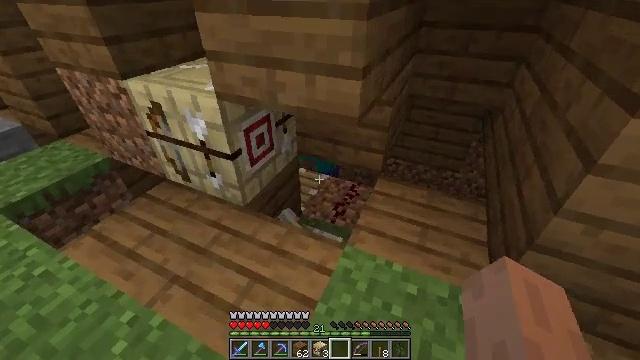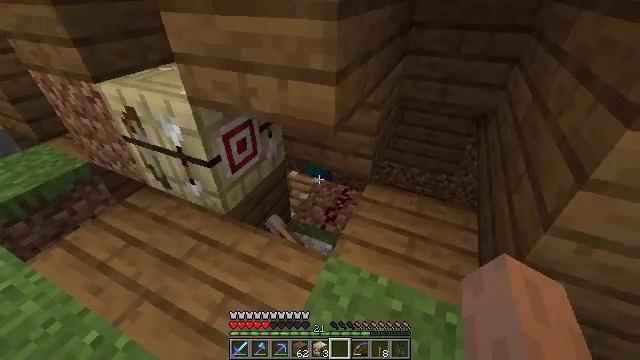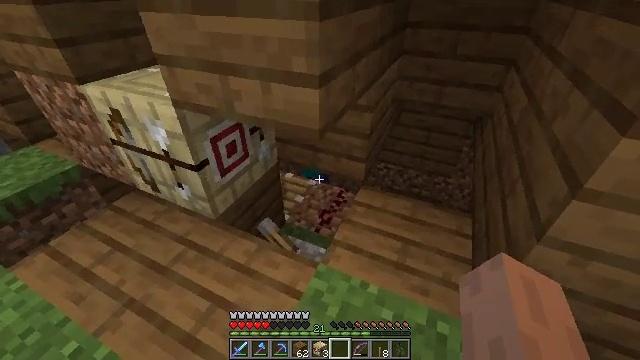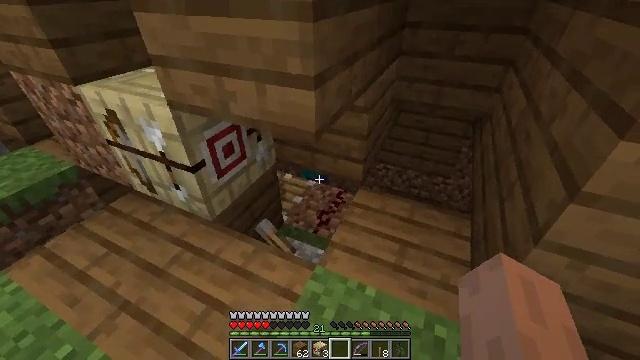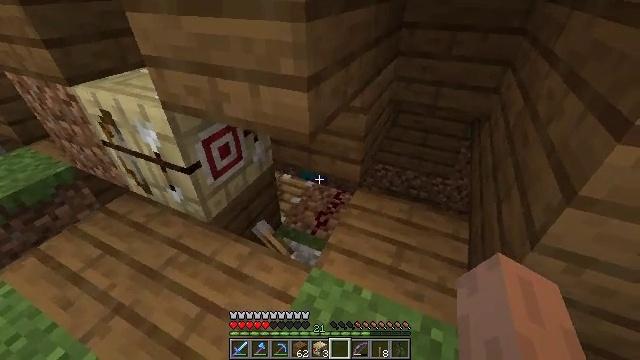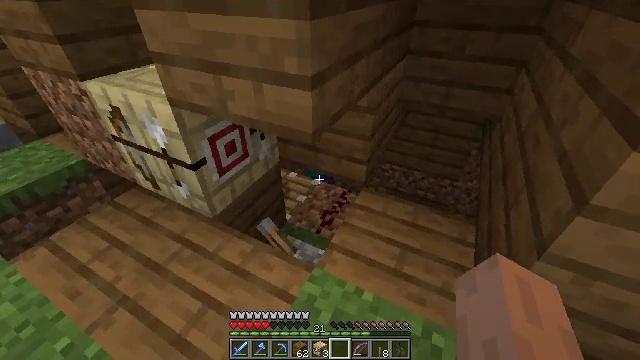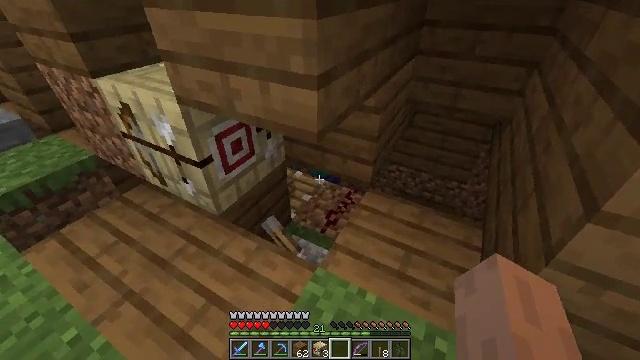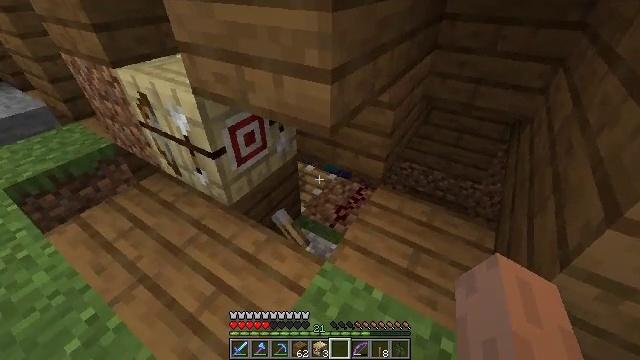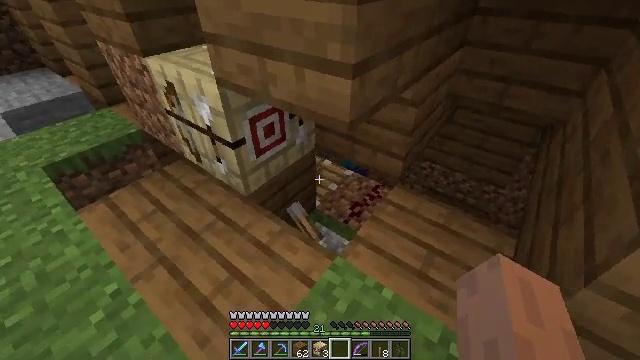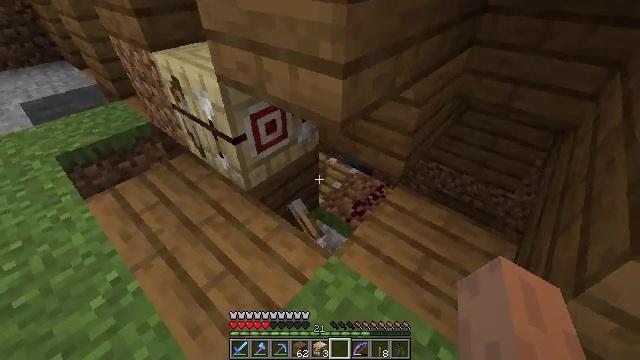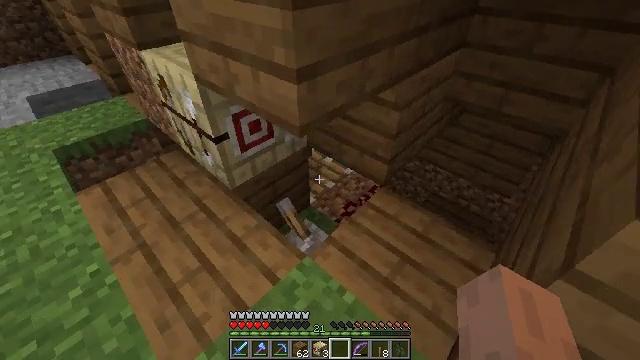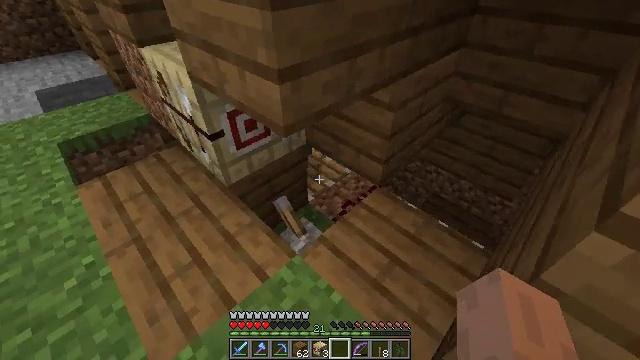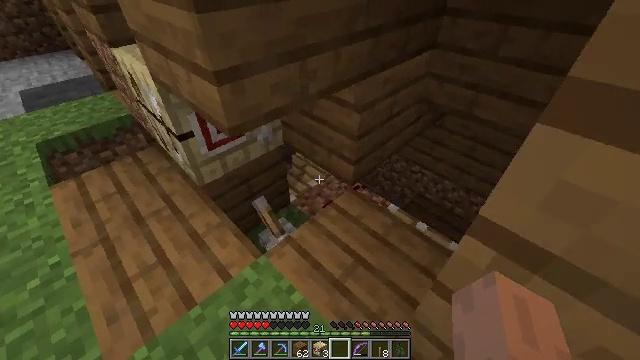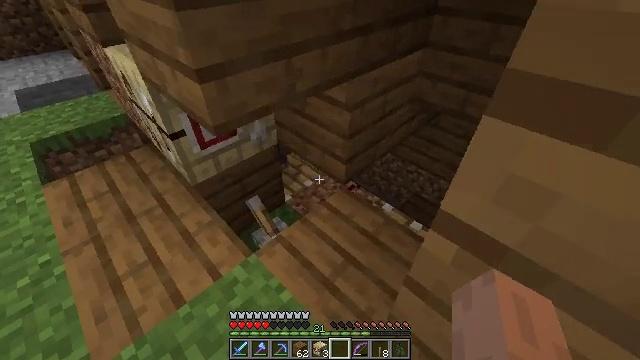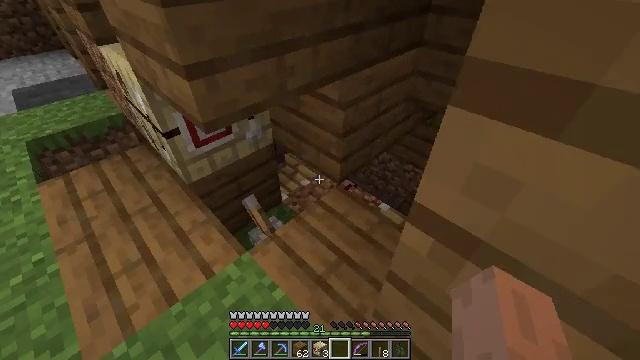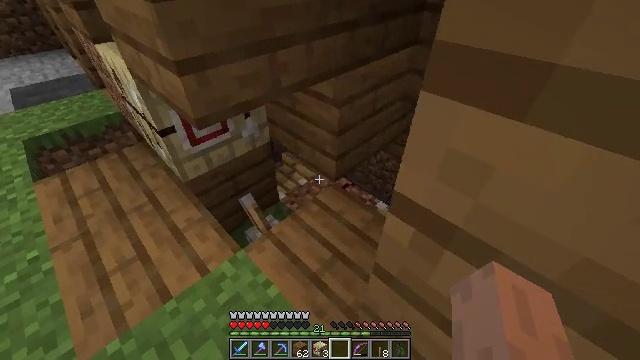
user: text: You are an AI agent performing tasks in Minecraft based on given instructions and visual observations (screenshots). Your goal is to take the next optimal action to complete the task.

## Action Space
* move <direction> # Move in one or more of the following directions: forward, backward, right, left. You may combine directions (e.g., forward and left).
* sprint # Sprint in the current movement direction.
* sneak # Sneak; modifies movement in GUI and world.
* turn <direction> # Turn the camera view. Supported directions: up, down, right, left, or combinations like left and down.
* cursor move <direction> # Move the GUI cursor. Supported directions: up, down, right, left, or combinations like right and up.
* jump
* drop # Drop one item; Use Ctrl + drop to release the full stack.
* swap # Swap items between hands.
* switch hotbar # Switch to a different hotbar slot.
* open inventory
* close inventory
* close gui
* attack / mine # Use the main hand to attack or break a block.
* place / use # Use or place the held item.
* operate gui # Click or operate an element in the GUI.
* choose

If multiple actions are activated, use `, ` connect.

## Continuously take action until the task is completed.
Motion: motion action
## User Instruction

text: Break and collect the fletching table.
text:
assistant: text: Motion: no_op
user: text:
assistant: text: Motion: no_op
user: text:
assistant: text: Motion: no_op
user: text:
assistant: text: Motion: no_op
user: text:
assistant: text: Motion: turn left
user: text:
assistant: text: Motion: turn left
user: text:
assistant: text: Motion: turn left and down
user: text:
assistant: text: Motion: move right, turn left and down
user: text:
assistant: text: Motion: move right, turn left
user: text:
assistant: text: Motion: move right, turn left
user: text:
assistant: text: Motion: move right, turn left
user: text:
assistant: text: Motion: no_op
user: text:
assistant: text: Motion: no_op
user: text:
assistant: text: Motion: no_op
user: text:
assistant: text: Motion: no_op
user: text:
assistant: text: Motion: no_op
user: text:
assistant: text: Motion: no_op
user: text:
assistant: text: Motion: no_op
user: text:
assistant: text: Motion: no_op
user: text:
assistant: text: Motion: move forward
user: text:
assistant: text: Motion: move forward
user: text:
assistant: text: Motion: move forward
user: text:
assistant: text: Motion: move forward
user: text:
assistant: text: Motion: no_op
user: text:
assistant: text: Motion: no_op
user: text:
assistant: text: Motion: no_op
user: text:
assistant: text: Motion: no_op
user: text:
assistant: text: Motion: no_op
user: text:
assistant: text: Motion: turn right and up
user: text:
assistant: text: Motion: turn right and up